【题型】解答题　【知识点】立体几何　【难度】easy
如图所示，$\triangle ABC$ 是直角三角形，$\angle A=90^\circ, AB=4, AC=3$，以 $A$ 为圆心，2 为半径的四分之一圆在三角形内，图中阴影部分绕 $AB$ 所在直线旋转一周形成一个几何体：

(1)求该几何体的体积； \\
(2)求该几何体的表面积；
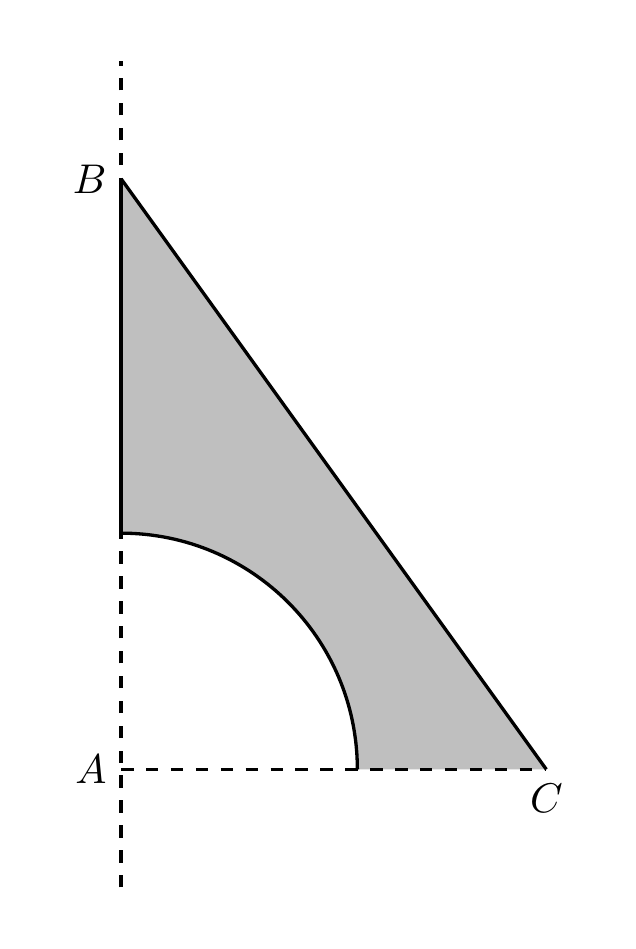
【解答】
【详解】（1）该平面图形绕 $AB$ 所在直线旋转一周形成一个几何体为一个圆锥挖去了半个球体， \\
圆锥的底面半径为 3，高为 4，球体的半径为 2， \\
所以圆锥的体积为 $\frac{1}{3} \times \pi \times 3^2 \times 4 = 12\pi$，半球体的体积为 $\frac{1}{2} \times \frac{4}{3} \times \pi \times 2^3 = \frac{16}{3}\pi$， \\
所以该几何体的体积为 $12\pi - \frac{16}{3}\pi = \frac{20}{3}\pi$； \\
(2) 因为 $\angle A=90^\circ, AB=4, AC=3$，所以 $BC = \sqrt{3^2 + 4^2} = 5$， \\
圆锥的表面积为 $\pi \times 3^2 + \frac{1}{2} \times 2\pi \times 3 \times 5 = 24\pi$， \\
半球体的球面面积为 $\frac{1}{2} \times 4\pi \times 2^2 = 8\pi$，半球体的底面圆面积为 $\pi \times 2^2 = 4\pi$， \\
所以该几何体的表面积为 $24\pi + 8\pi - 4\pi = 28\pi$.